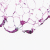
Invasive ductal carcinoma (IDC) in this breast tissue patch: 0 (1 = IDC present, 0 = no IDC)